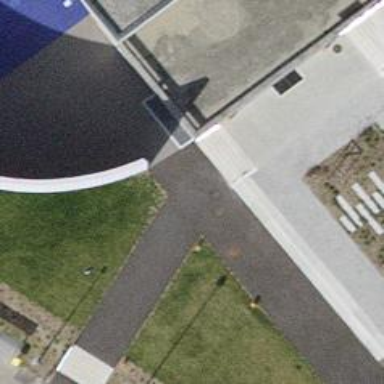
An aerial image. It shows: Set of concrete steps.